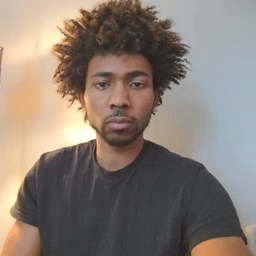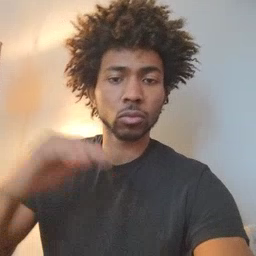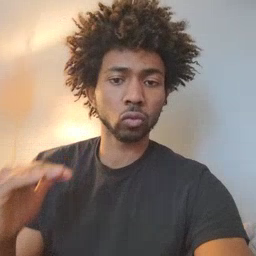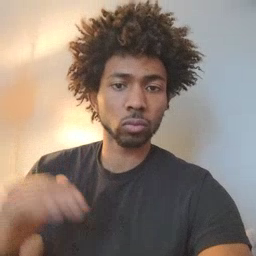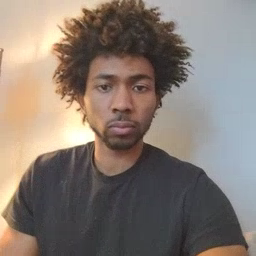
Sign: child